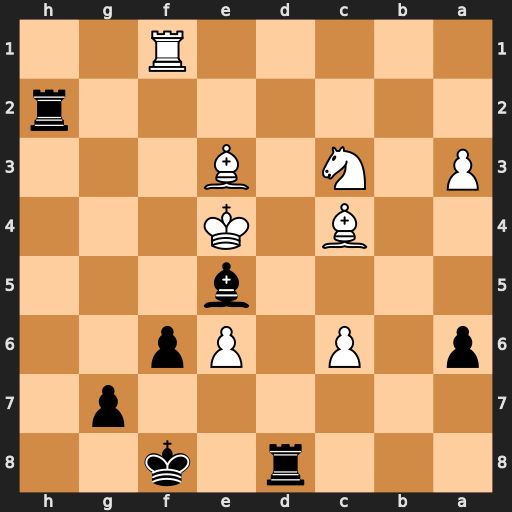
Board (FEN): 3r1k2/6p1/p1P1Pp2/4b3/2B1K3/P1N1B3/7r/5R2
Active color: b
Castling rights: -
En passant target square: -
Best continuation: Rh4+ Bf4 Rd4+